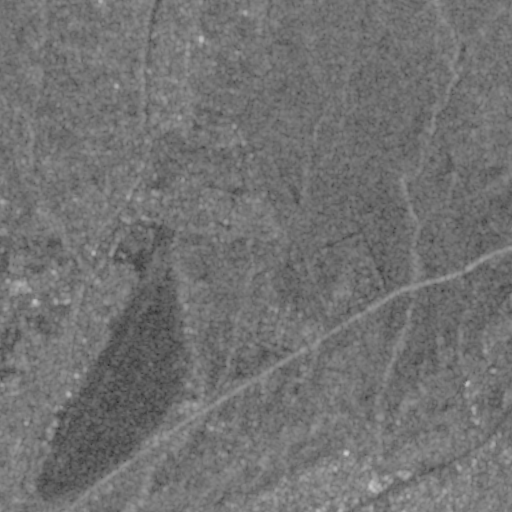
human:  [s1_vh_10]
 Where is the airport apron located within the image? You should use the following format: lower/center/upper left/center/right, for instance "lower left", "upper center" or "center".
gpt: The airport apron is located in the lower left of the image.
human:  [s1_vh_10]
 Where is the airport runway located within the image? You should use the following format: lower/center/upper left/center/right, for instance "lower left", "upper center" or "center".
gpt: The airport runway is located in the lower left of the image.
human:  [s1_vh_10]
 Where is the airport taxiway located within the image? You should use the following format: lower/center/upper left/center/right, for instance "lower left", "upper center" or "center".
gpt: The airport taxiway is located in the lower left of the image.
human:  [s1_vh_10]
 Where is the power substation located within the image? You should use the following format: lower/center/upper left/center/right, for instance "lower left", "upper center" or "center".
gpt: The power substation is located in the lower right of the image.
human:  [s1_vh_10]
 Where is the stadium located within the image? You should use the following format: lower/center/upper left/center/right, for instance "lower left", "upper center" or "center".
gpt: The stadium is located in the center left of the image.
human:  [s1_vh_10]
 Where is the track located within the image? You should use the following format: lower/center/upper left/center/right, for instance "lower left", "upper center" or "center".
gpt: The track is located in the center left of the image.
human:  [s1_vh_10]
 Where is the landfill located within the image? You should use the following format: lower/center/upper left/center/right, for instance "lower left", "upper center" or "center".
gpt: There is no landfill in the image.

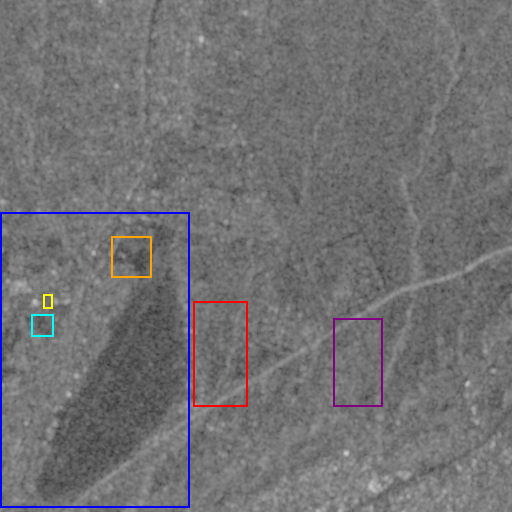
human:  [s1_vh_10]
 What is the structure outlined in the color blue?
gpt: The structure outlined in blue is an airport.
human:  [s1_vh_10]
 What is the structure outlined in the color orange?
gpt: The structure outlined in orange is an airport apron.
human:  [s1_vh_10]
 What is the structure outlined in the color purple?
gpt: The structure outlined in purple is a crop field.
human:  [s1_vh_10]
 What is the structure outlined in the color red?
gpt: The structure outlined in red is a park.
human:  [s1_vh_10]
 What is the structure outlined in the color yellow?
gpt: The structure outlined in yellow is a parking lot.
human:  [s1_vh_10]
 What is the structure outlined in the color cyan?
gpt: The structure outlined in cyan is a stadium.
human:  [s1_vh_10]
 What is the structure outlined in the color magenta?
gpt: There is no magenta outline.